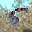
Label: 5